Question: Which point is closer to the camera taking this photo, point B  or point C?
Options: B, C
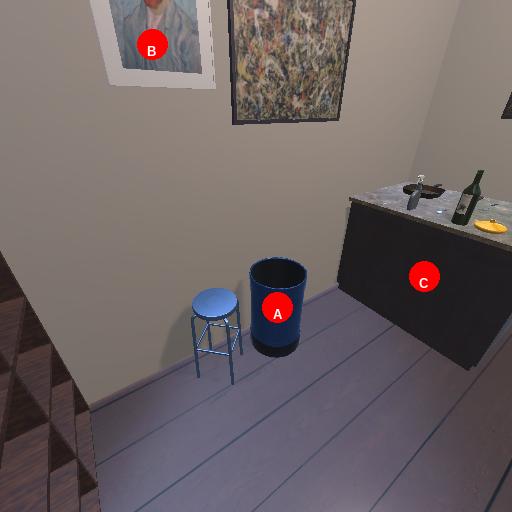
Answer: B